Question: I have a table called user which is provided below as image. In the given table I want to select the largest value whose offset is 1.

The query which I have used is below:
'''
select offset, max(value) as max_val from user having offset = 1
'''
from the above query I was expecting 'max_value = 4' but I am getting 'max_value = 0'. Please help me.
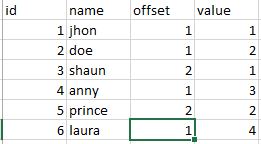
Answer: Simple 'WHERE' clause with 'GROUP BY' is sufficient in your scenario:
'''
SELECT 'offset', max(value) as max_val
FROM 'user'
WHERE 'offset' = 1
GROUP by 'offset'
'''
Also try to avoid the <URL>
or using having with 'GROUP BY'
'''
select 'offset', max(value) as max_val
from 'user'
group by 'offset'
having 'offset' = 1
'''